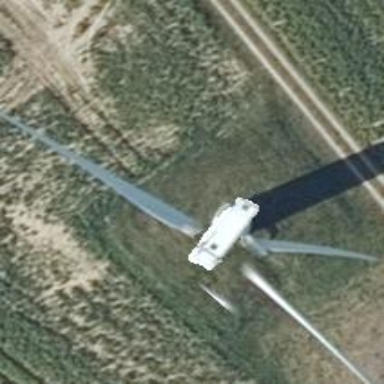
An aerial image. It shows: Wind generator powered by wind turbines of horizontal axis type. It is manufactured by Vestas.